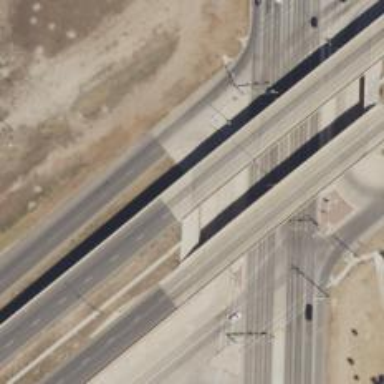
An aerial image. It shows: Bridge over motorway.